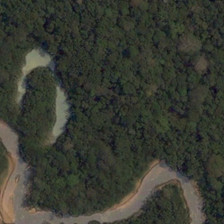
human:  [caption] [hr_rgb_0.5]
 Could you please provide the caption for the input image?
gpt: the forest is vast .

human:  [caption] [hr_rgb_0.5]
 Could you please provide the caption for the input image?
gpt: a road through the forest .

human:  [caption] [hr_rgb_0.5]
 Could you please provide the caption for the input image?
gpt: the forest is vast .

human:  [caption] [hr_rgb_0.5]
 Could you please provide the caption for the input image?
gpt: a road through the forest .

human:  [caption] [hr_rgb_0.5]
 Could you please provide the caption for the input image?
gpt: the forest is vast .